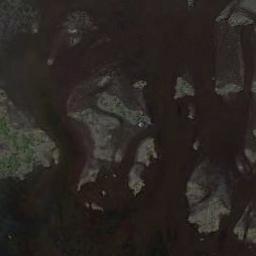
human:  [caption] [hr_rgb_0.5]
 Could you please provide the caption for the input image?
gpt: Brown trivial bare land in the river in a wetland .

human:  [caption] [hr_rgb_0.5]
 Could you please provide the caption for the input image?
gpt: Many waters of different sizes are surrounded by wetlands .

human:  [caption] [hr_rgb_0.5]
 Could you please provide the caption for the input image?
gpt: This wetland is light green overall with some green plants in the middle .

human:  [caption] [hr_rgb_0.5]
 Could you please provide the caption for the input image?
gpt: The wetland consists of dry and green plants and water .

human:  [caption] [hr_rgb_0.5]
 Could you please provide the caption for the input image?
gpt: There are many islands on the wetland .